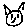
Label: cat